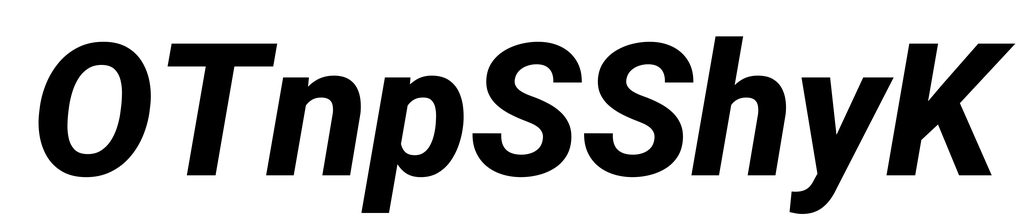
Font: Roboto-Italic_ExtraBold_Italic